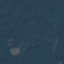
Land use / land cover: Forest